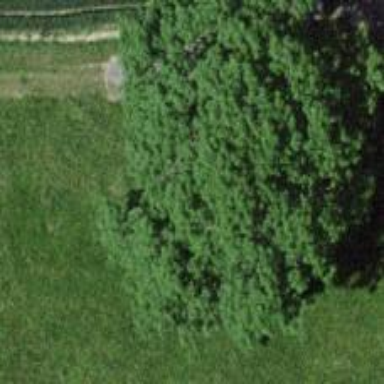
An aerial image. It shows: Single tag "natural: tree."